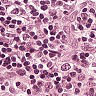
Metastatic tissue present: yes